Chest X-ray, PA view. Patient: 43 years old, sex F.
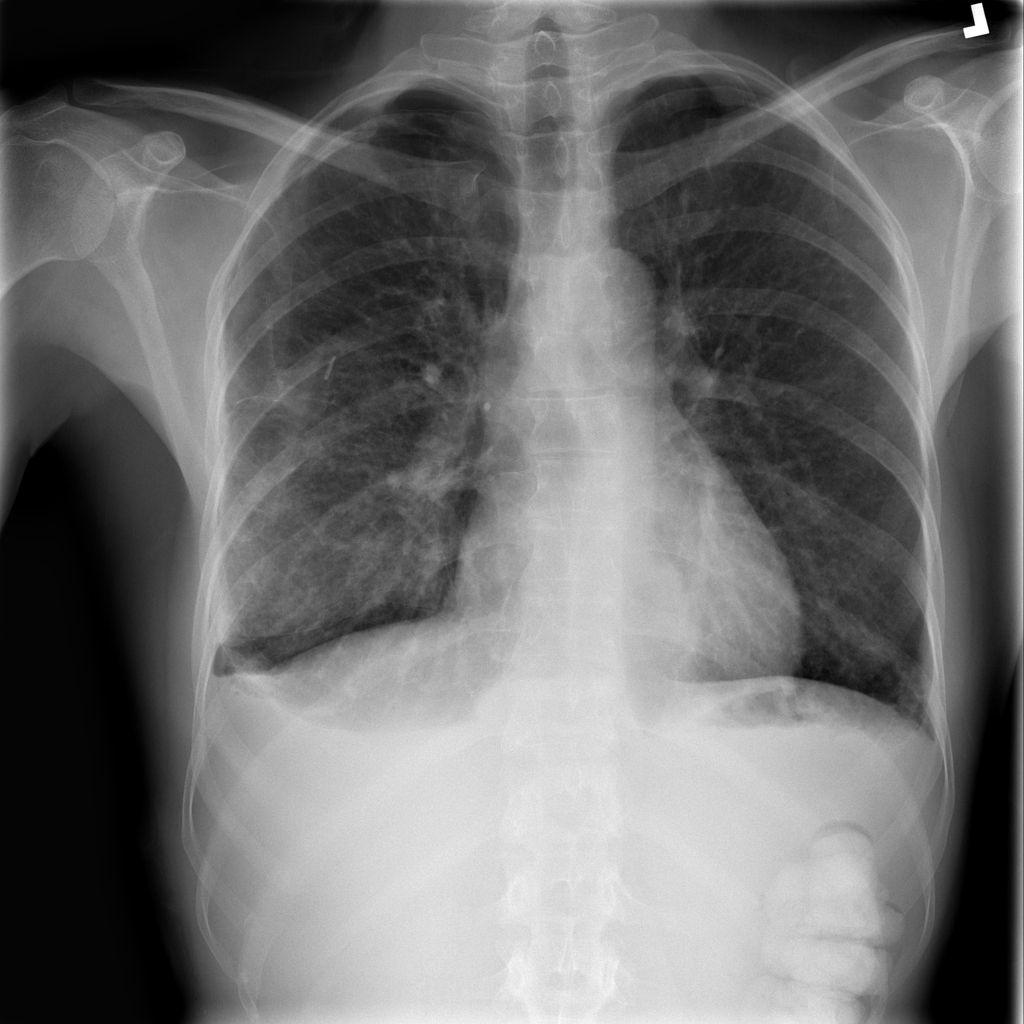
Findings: Infiltration, Nodule